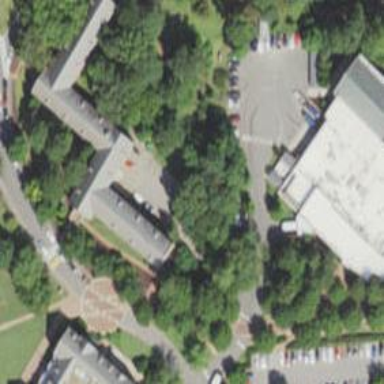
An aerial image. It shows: University building.